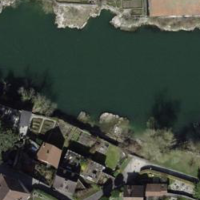
EUNIS habitat code: 15
Species observed at this site:
Chelidonium majus